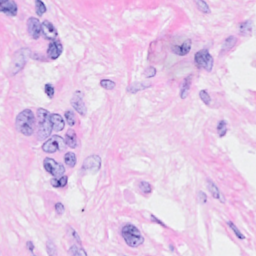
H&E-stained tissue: Breast